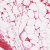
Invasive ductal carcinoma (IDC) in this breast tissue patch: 0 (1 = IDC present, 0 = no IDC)